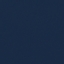
Label: SeaLake